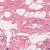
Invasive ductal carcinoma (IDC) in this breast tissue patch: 0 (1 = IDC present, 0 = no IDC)